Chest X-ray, PA view. Patient: 60 years old, sex F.
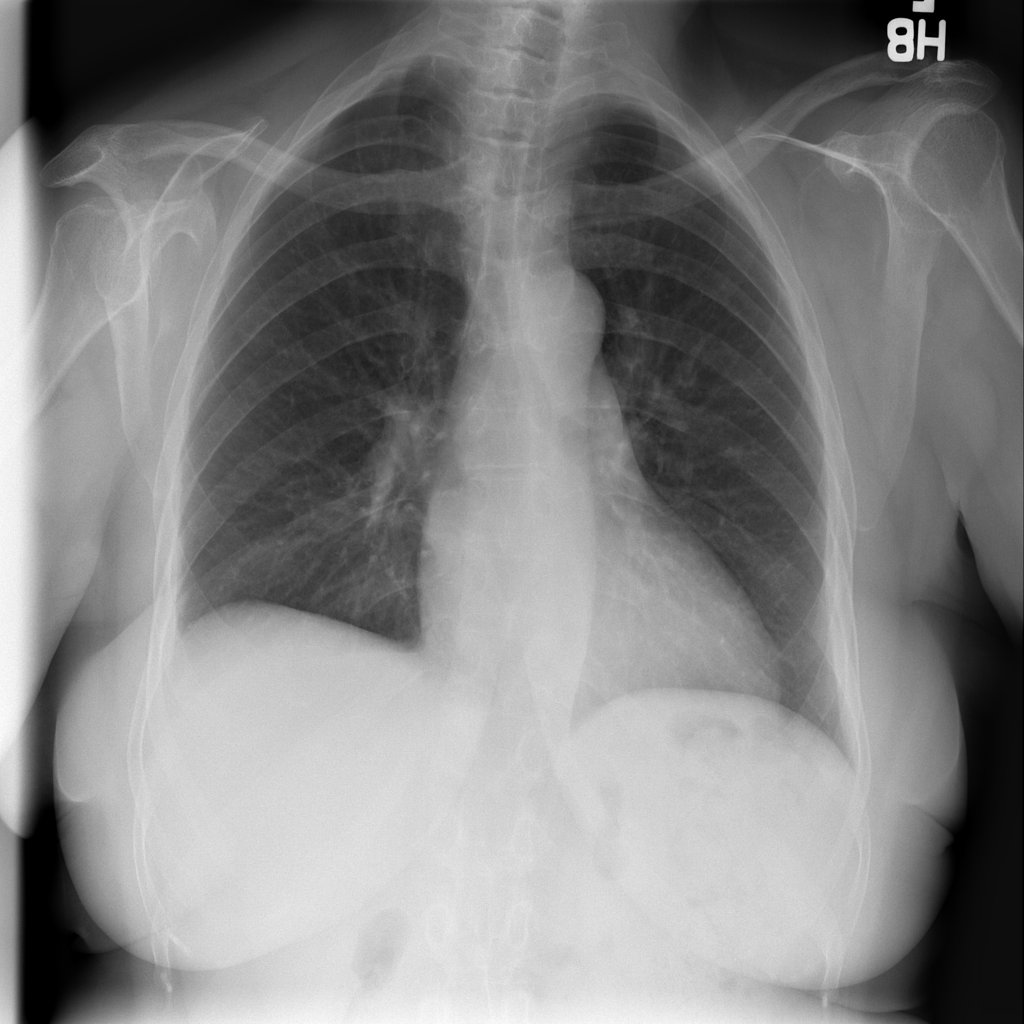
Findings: No Finding